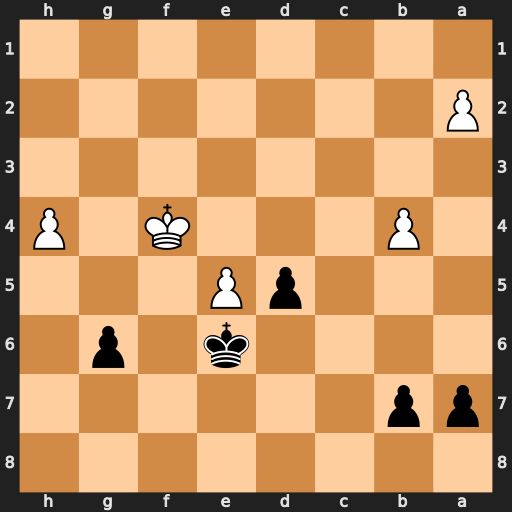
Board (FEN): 8/pp6/4k1p1/3pP3/1P3K1P/8/P7/8
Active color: b
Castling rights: -
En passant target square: -
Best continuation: b5 Kg5 d4